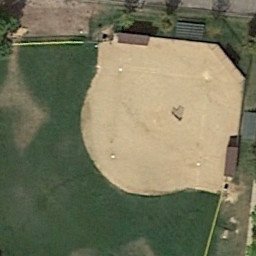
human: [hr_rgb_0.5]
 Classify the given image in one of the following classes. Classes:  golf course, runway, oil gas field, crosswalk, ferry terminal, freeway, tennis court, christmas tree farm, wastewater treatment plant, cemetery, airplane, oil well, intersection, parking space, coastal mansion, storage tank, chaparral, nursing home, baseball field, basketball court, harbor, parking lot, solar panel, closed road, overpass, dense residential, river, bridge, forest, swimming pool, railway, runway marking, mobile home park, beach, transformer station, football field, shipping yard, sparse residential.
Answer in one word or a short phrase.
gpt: baseball field